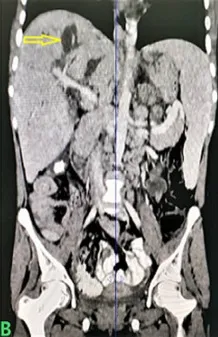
Non-contract CT scan in coronal views.
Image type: radiology (ct)